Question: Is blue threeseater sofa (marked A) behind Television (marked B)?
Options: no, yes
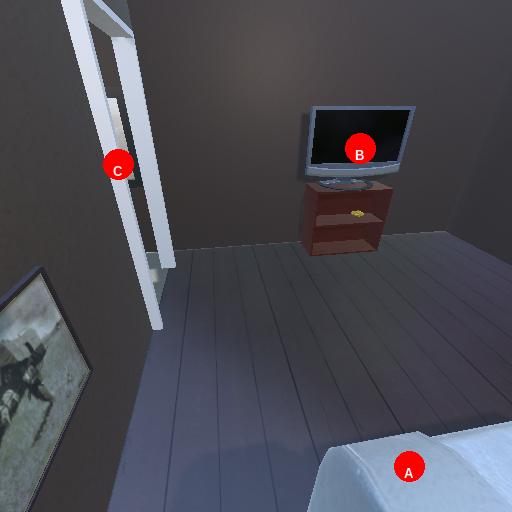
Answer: no